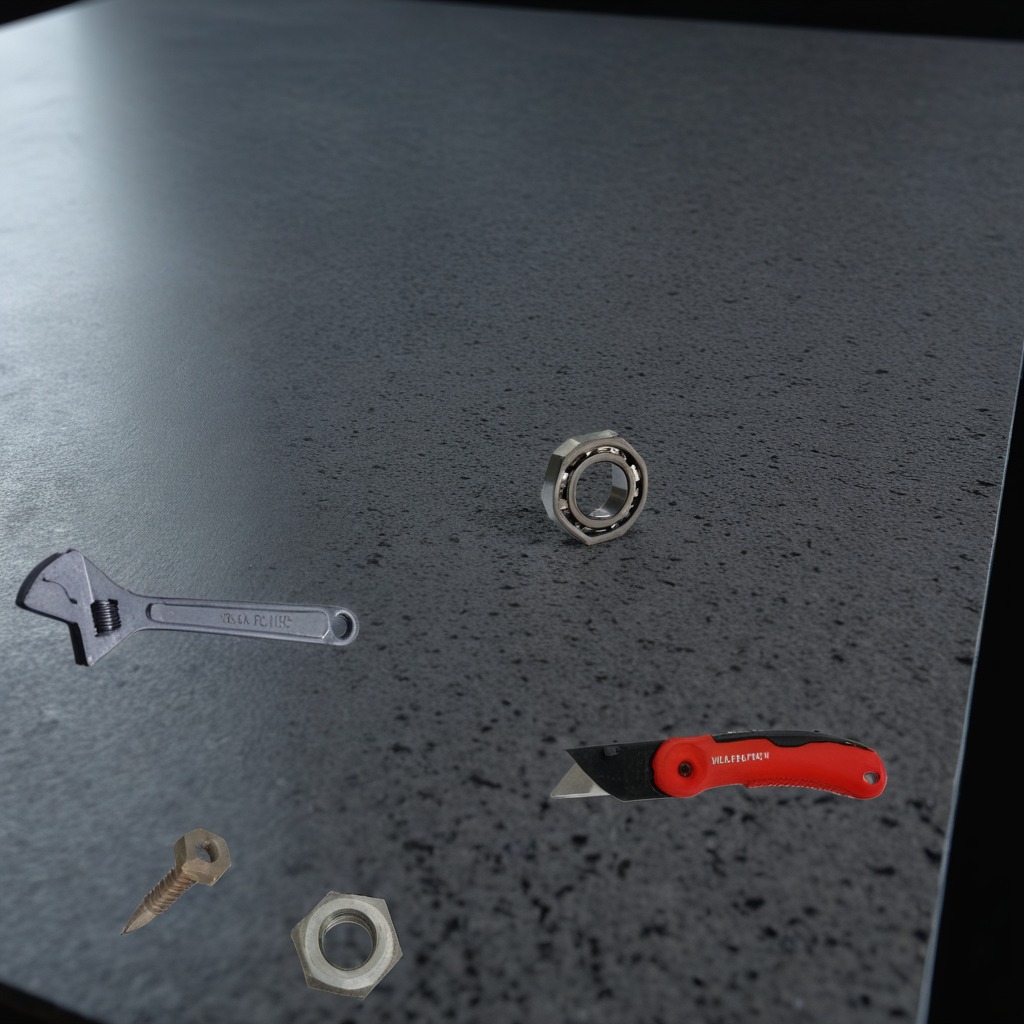
A ball bearing, a utility knife, a machine screw, a nut, and a wrench are lying on the clean granite table inside a workshop at night.